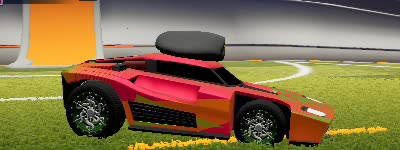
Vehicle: breakout